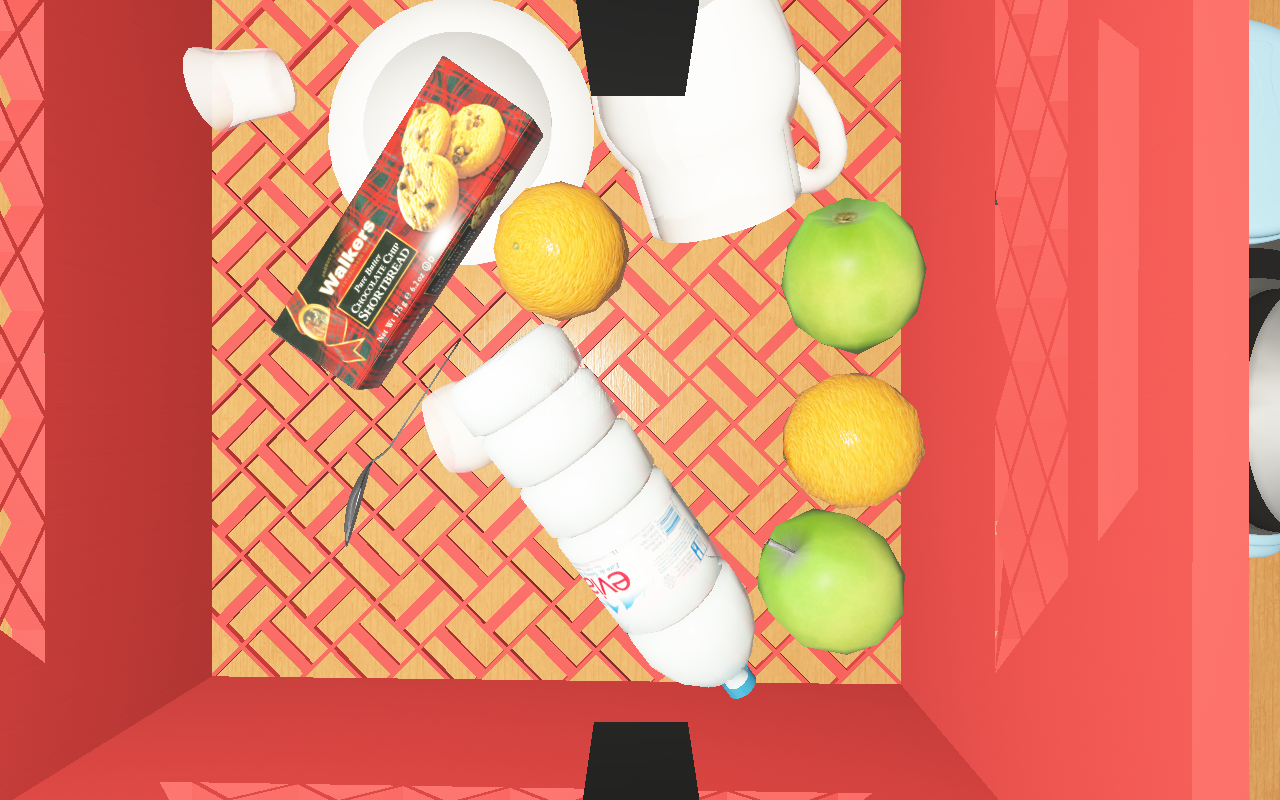
Objects in the scene:
water bottle
apple
apple
orange
orange
spoon
plate
glass
wineglass
honey jar
jam jar
cereal box
biscuit box